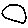
Label: moon